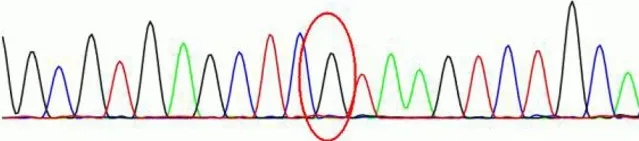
PCDH19 sequencing results of the parent-proband trio. Patient's father.
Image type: chart (chart)